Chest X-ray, AP view. Patient: 45 years old, sex M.
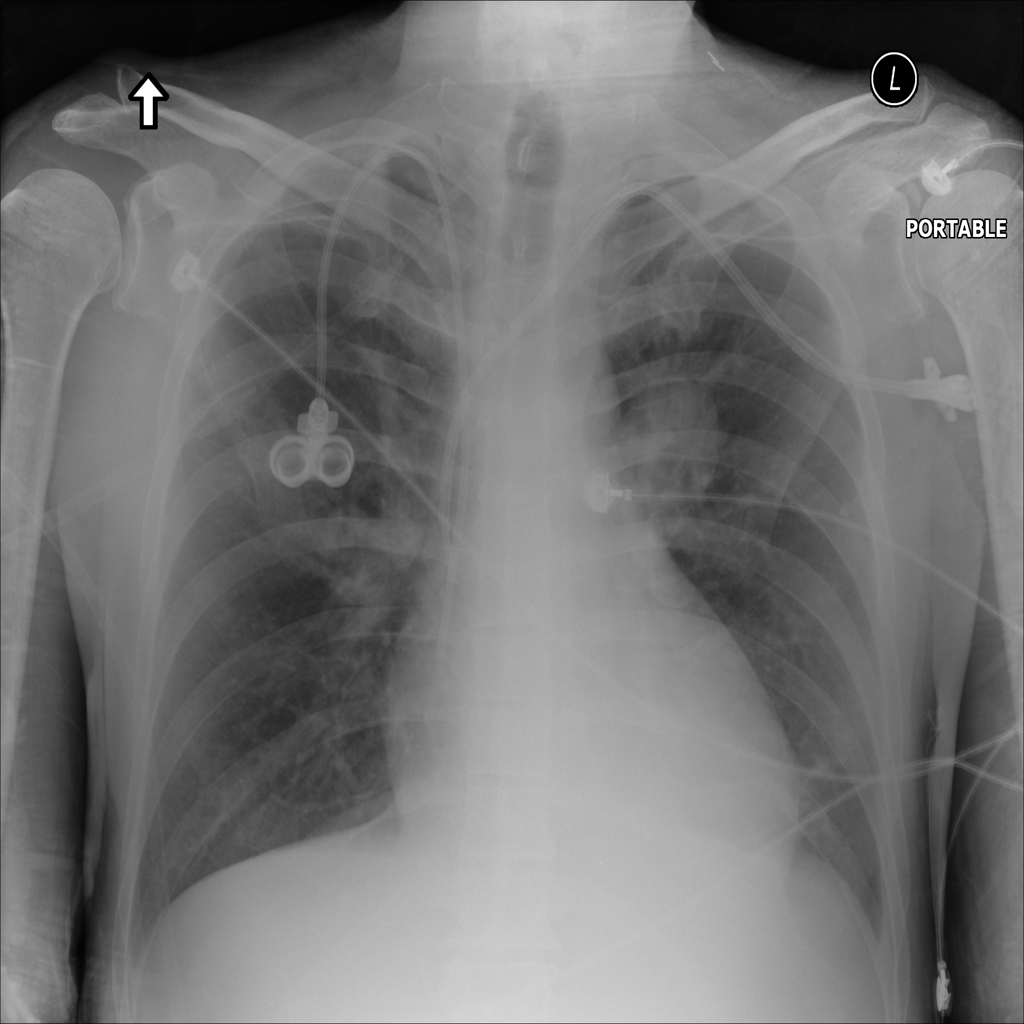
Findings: Effusion, Mass